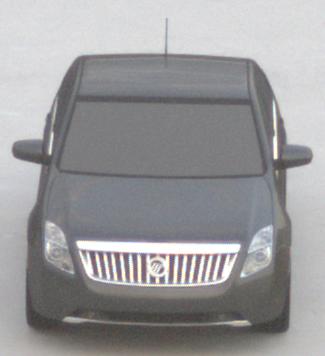
Make: Mercury
Model: Milan
Detailed model: -
Model produced from: 2009
Model produced until: 2010
Doors: 4
Color: gray
Road condition: dry road
Daytime: sunrise or sunset
Contrast: low contrast